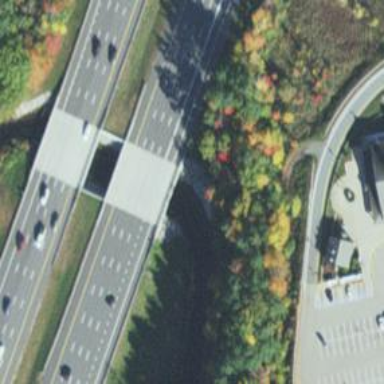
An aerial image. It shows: Motorway bridge with asphalt surface.